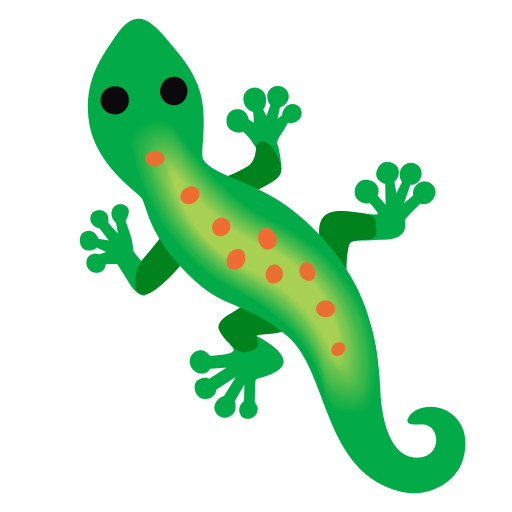
Emoji: 🦎